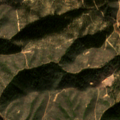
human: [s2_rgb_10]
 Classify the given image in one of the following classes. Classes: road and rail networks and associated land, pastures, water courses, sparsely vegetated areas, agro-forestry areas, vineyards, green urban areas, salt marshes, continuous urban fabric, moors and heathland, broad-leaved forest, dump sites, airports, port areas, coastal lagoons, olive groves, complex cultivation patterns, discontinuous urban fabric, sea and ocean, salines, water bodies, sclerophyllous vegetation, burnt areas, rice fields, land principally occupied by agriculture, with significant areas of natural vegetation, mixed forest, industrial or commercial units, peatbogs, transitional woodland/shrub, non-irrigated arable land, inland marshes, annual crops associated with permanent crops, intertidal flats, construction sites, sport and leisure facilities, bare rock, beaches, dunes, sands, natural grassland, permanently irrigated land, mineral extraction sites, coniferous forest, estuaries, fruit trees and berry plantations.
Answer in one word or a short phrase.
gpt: broad-leaved forest, sclerophyllous vegetation, transitional woodland/shrub